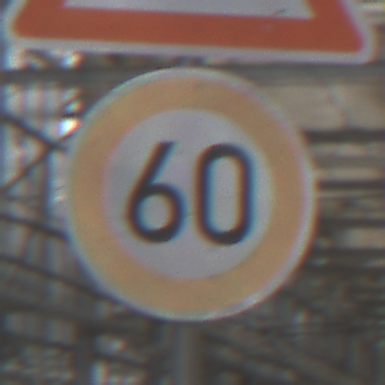
Verkehrszeichen: Geschwindigkeit60
Zusatzzeichen oben: UnebeneFahrbahn
Umgebung: Roofed, Special
Tageszeit: Midday
Wetter: Overcast
Licht: Natural
Jahreszeit: NotSpecified
Kontrast: LowContrast